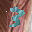
Label: 3